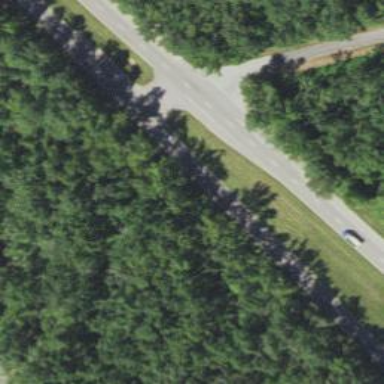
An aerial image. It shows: Trunk highway with expressway features.